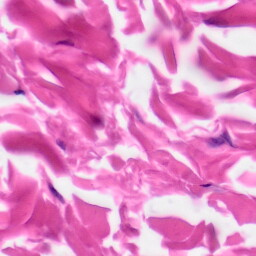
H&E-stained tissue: Skin